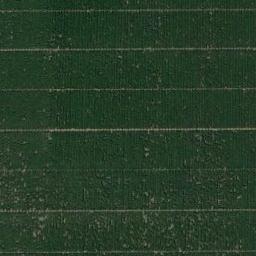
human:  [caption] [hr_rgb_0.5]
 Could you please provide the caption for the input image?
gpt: A green rectangular farm field .

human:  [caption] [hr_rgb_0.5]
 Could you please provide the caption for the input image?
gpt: There are some deep green rectangular farmland .

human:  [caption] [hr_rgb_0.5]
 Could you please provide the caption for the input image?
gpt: Some green rectangular farmlands are neatly arranged on the ground .

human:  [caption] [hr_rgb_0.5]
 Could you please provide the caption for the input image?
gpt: There are many neat rows of rectangular farmlands .

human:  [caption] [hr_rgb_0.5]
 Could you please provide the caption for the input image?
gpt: There are some paths between the green rectangular farmlands .